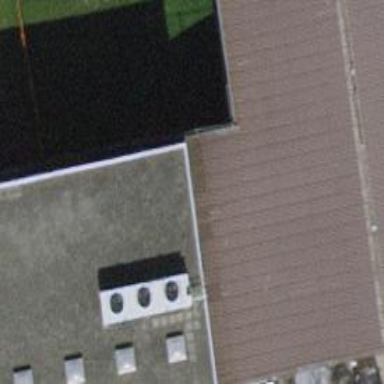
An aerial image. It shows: Building.